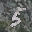
Label: 5